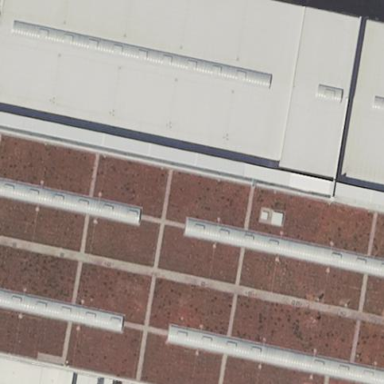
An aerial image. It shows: Warehouse building.